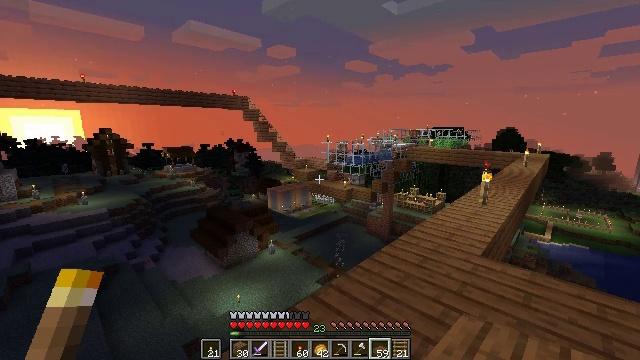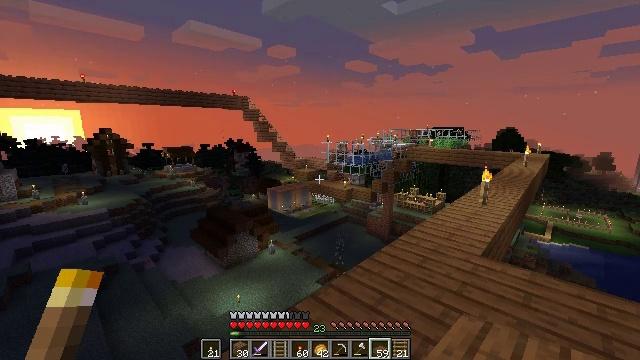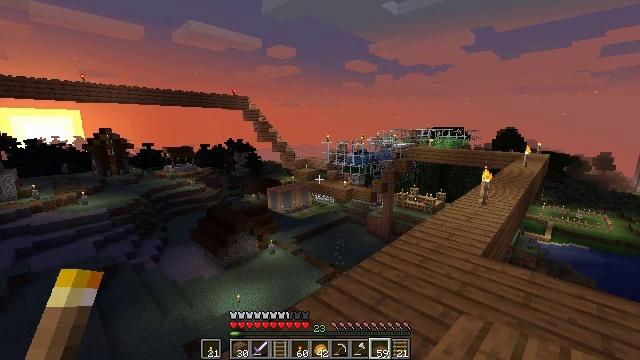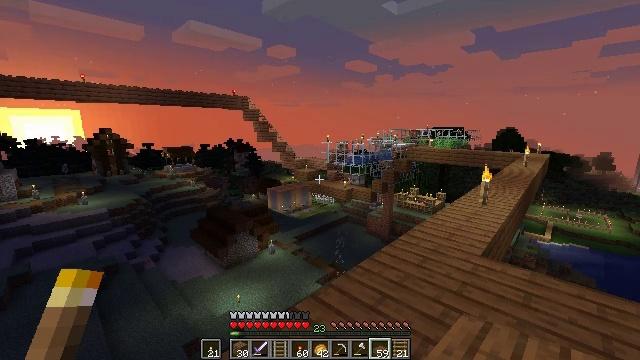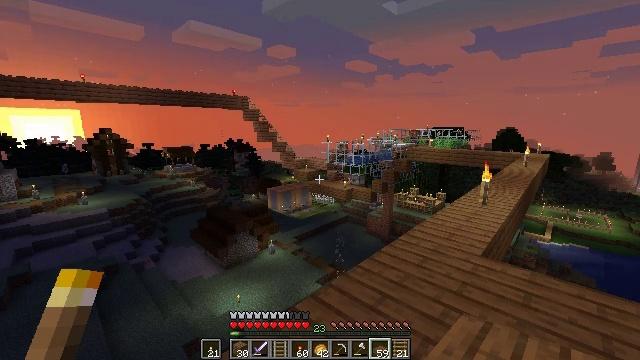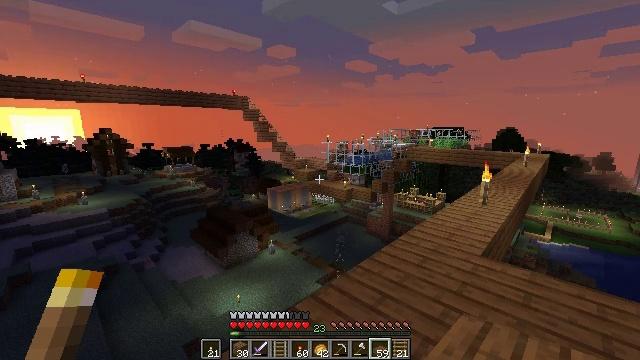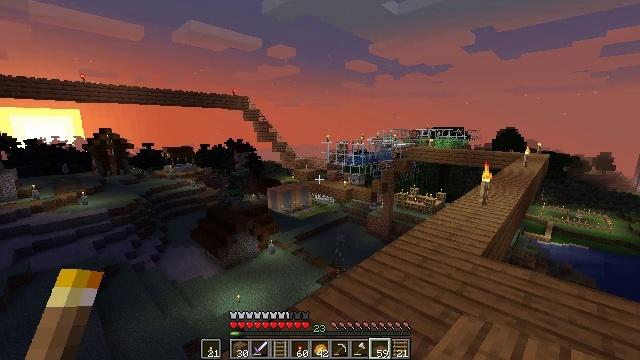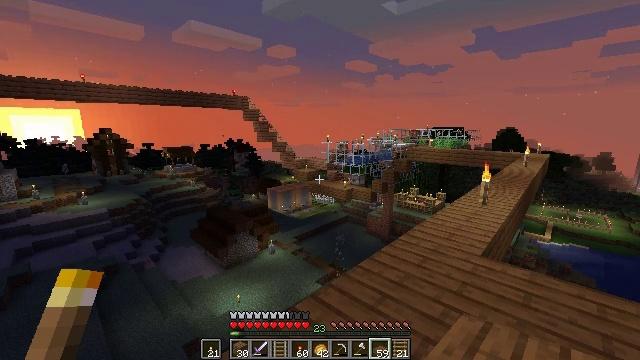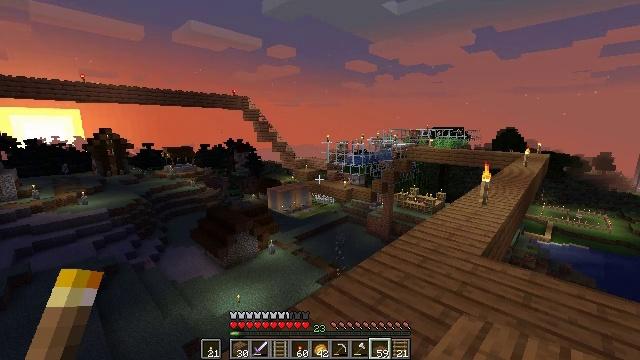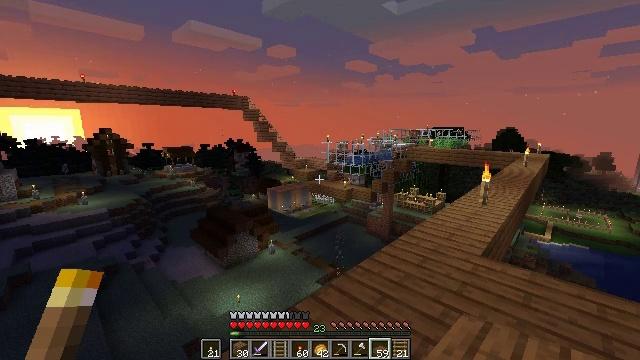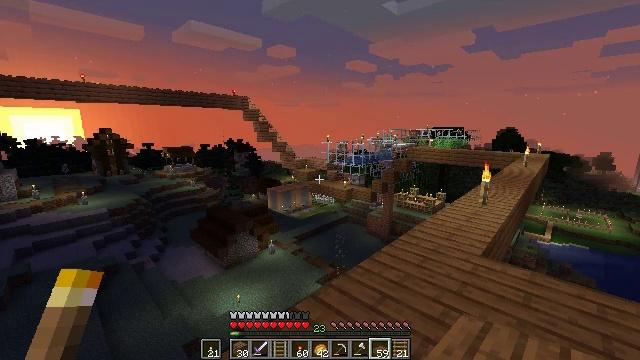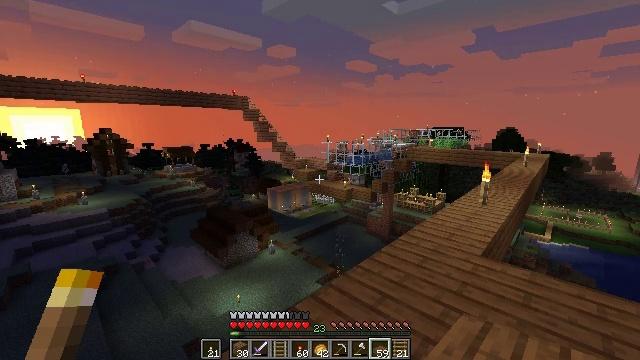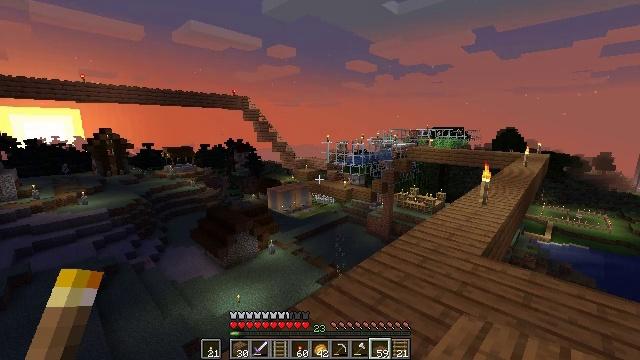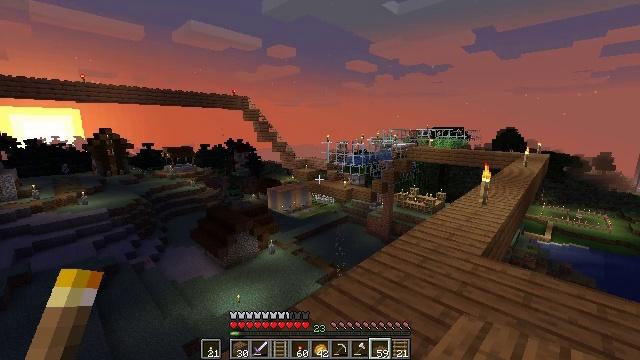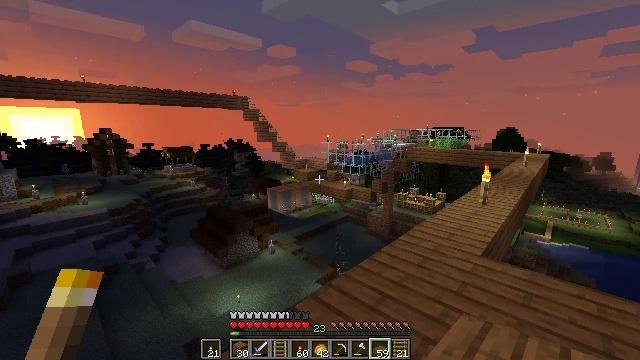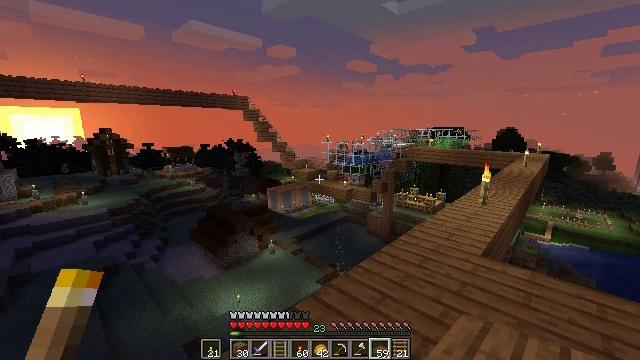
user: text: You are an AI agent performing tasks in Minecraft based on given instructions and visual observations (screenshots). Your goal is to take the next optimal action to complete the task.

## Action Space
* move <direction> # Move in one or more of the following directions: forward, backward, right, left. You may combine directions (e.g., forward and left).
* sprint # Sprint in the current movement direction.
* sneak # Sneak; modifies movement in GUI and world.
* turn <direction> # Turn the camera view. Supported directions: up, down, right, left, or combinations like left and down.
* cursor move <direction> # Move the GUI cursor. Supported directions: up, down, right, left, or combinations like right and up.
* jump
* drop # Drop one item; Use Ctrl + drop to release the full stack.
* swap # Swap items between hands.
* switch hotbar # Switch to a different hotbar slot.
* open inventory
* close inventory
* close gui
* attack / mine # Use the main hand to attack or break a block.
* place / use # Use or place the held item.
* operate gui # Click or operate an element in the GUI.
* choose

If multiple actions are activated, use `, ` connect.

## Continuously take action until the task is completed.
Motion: motion action
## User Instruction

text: Mine the rail.
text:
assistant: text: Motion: no_op
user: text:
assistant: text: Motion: no_op
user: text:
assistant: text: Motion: no_op
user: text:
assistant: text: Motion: no_op
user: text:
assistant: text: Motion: no_op
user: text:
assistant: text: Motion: no_op
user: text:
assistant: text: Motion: no_op
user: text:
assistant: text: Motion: no_op
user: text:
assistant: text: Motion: no_op
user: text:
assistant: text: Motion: no_op
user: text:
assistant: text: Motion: no_op
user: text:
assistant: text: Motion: no_op
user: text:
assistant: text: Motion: no_op
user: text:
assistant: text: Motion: no_op
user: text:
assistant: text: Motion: no_op
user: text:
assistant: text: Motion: no_op
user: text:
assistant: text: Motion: no_op
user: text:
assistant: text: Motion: no_op
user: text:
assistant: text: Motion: no_op
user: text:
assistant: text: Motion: no_op
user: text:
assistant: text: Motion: no_op
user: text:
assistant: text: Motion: no_op
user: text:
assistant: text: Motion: no_op
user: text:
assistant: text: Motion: no_op
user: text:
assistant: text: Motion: no_op
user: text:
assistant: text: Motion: no_op
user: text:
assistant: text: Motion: no_op
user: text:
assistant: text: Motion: no_op
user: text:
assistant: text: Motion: no_op
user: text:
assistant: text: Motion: no_op